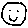
Label: smiley face